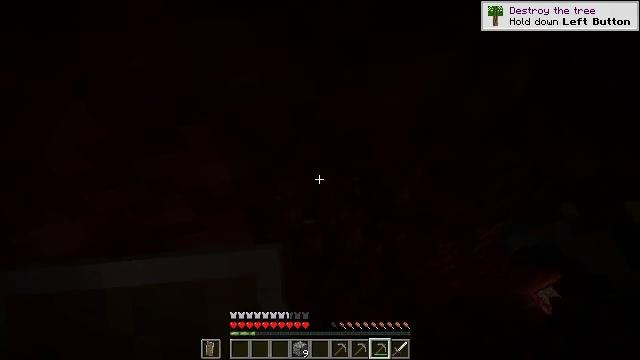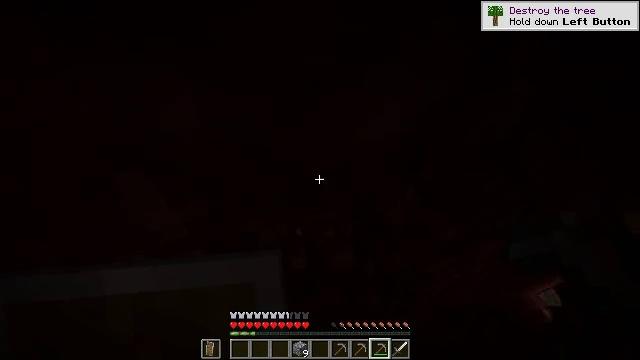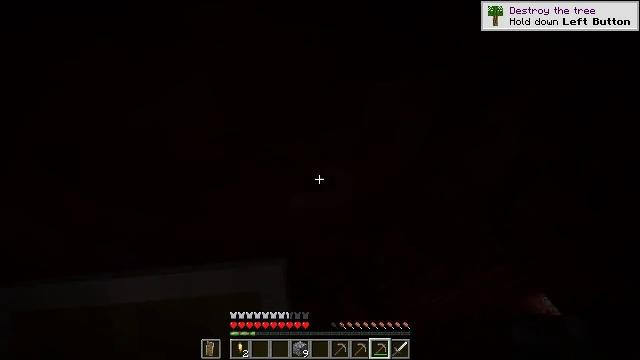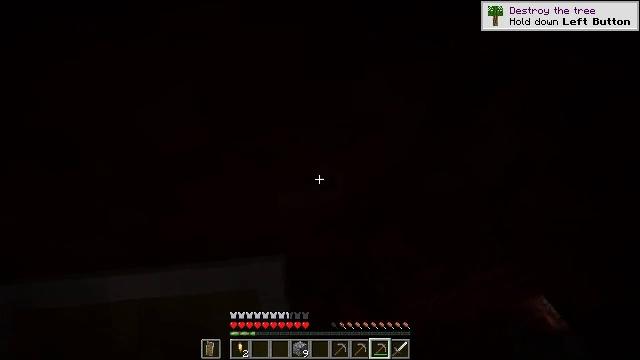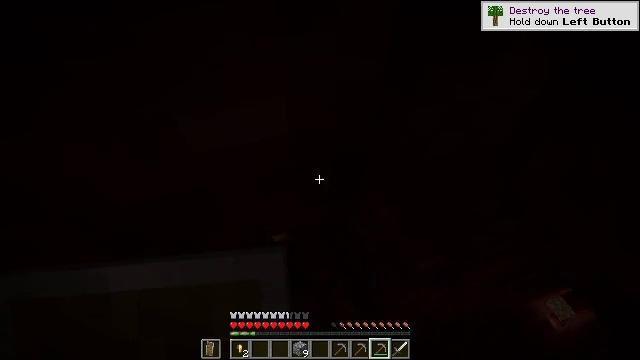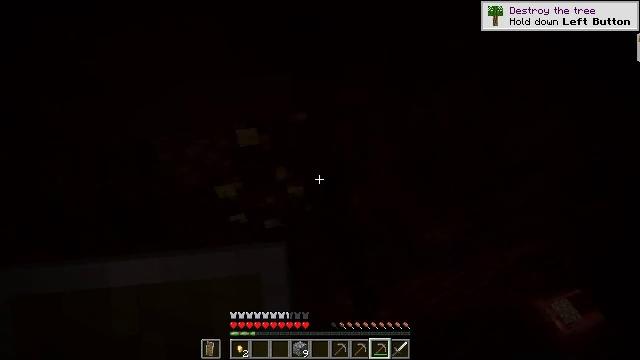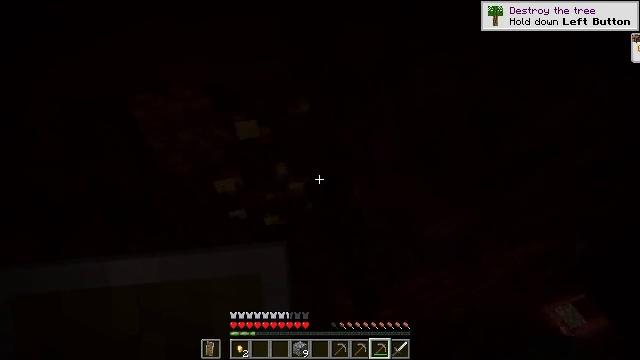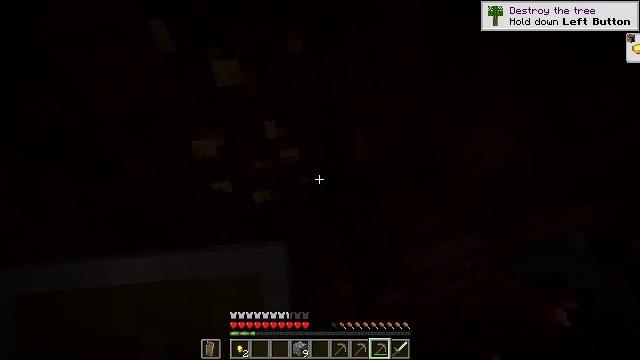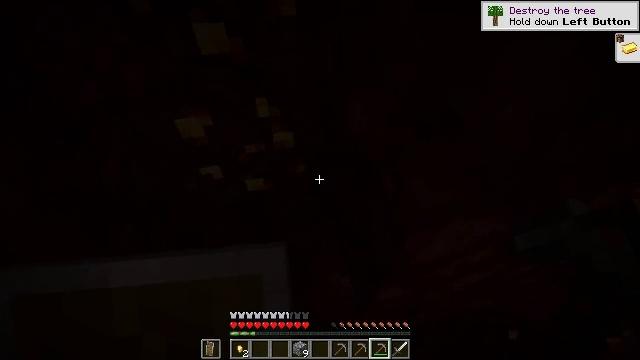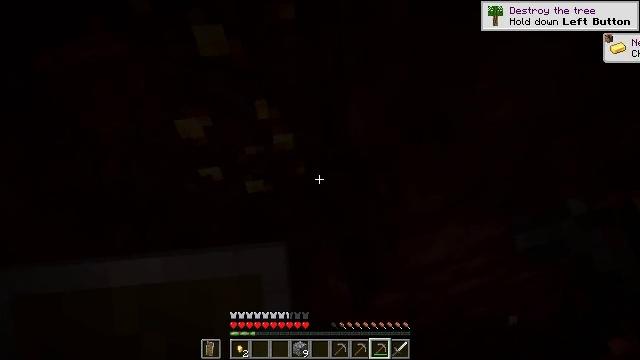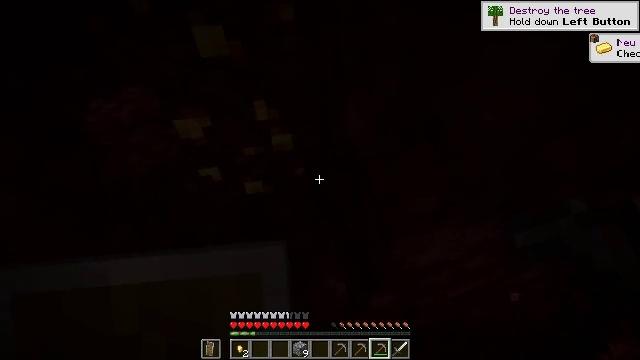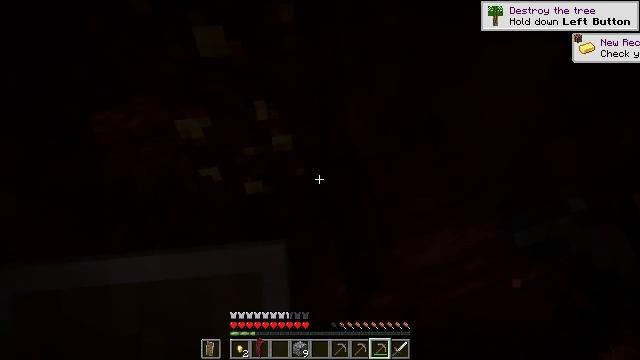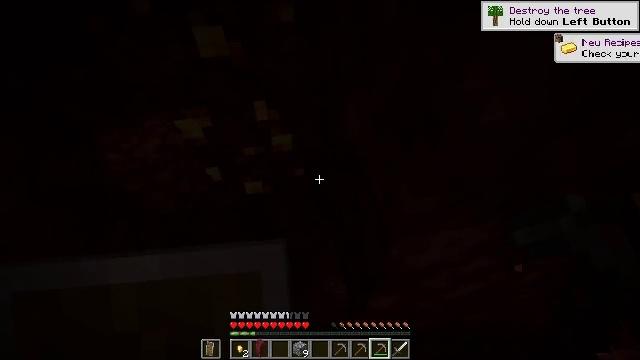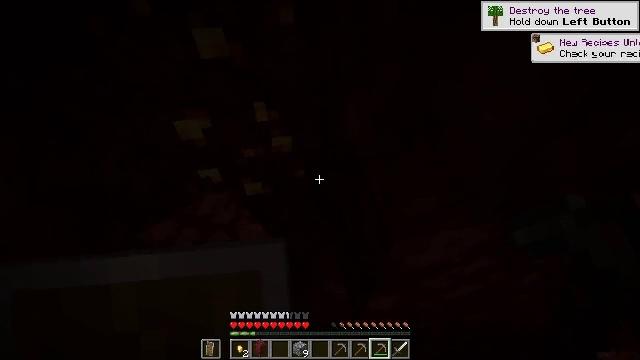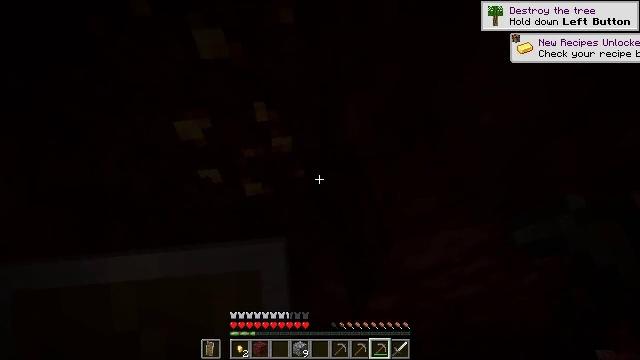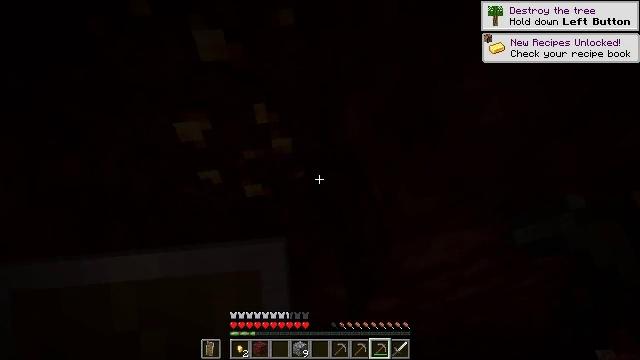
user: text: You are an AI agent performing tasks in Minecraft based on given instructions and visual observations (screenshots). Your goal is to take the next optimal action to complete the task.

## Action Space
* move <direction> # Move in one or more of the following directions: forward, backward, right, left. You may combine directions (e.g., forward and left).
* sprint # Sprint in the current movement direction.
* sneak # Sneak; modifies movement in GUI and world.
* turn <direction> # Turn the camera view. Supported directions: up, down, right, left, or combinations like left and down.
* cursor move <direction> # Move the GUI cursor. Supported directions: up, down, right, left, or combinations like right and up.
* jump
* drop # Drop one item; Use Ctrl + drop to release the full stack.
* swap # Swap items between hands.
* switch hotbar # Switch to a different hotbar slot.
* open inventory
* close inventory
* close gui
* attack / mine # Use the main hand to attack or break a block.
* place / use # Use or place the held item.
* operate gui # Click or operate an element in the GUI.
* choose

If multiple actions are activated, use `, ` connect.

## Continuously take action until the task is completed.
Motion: motion action
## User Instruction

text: Break the nether gold ore to obtain gold nuggets.
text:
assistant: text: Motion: move forward and move right
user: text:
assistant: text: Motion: move forward and move right, turn left
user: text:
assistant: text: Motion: no_op
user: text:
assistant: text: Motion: no_op
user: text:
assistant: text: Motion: no_op
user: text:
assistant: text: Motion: no_op
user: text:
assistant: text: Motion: turn left
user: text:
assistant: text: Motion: turn left
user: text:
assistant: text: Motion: turn left
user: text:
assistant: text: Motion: no_op
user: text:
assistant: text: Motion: no_op
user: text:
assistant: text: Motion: no_op
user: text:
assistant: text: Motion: no_op
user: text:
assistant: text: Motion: no_op
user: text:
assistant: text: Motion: no_op
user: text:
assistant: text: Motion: no_op
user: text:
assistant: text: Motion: no_op
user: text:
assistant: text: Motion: no_op
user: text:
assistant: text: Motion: no_op
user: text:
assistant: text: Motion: no_op
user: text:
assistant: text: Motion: no_op
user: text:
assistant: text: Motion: no_op
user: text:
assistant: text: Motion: move left, turn right
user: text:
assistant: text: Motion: move left, turn right
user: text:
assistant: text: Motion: move left, turn right
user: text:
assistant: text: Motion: turn right
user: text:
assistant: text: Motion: turn right and up
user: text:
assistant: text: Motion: turn right and up
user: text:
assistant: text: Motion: turn right and up
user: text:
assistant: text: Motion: turn right and up